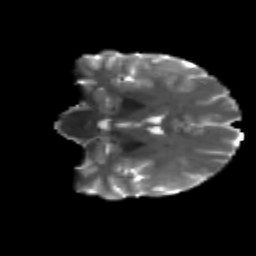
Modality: T2w
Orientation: coronal
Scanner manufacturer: siemens
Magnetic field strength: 3 T
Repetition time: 4.16 s
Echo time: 0.0806 s